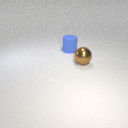
large blue rubber cylinder to the left of large brown metal sphere